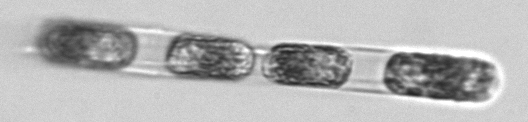
Label: Hemiaulus